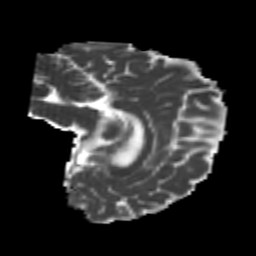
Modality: MD
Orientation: sagittal
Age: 22
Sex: female
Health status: healthy
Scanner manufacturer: philips
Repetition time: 7.386 s
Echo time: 0.08599 s